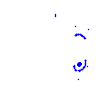
Particle: electron